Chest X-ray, PA view. Patient: 74 years old, sex F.
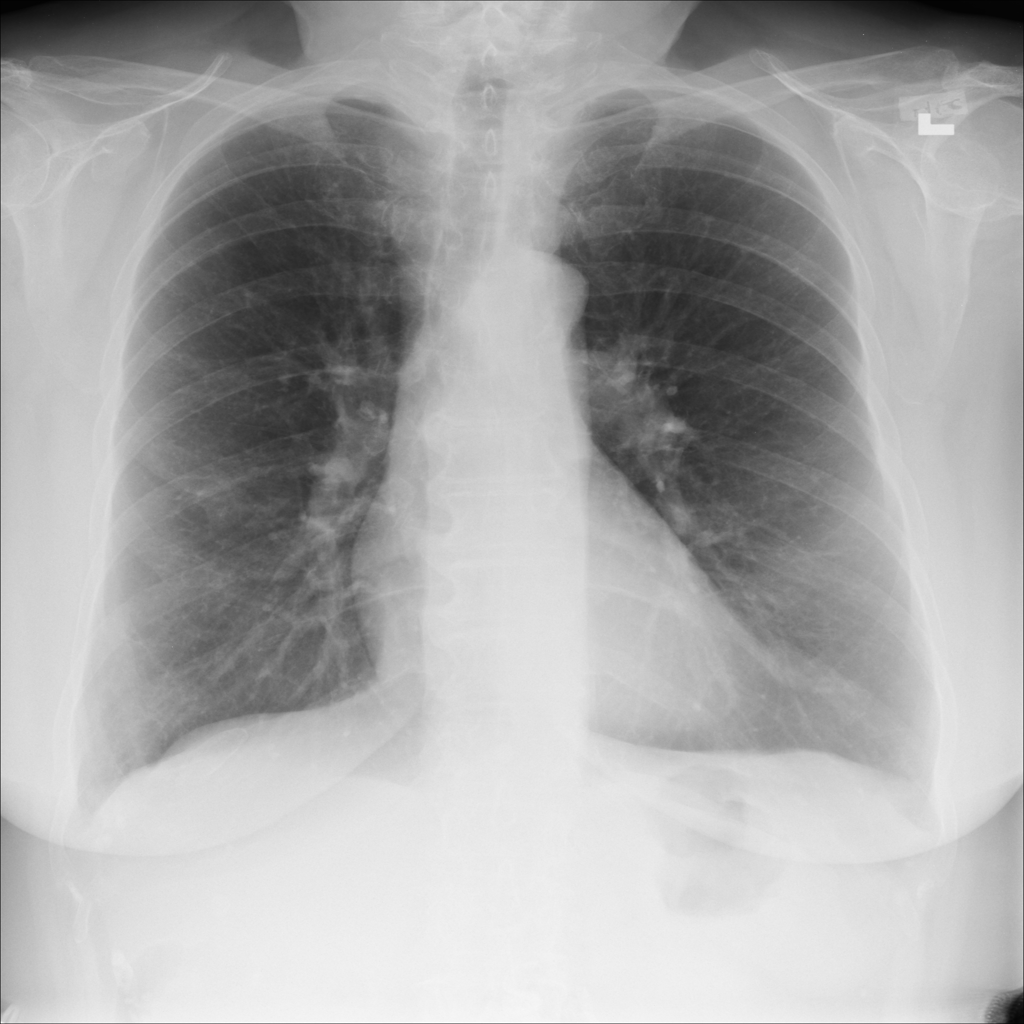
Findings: Fibrosis